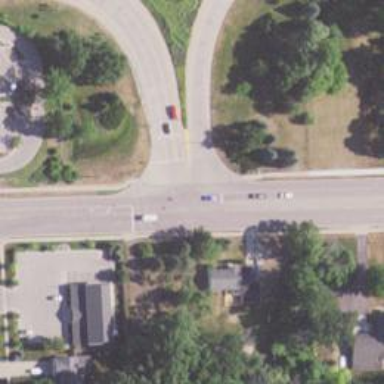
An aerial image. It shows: Footway crossing.